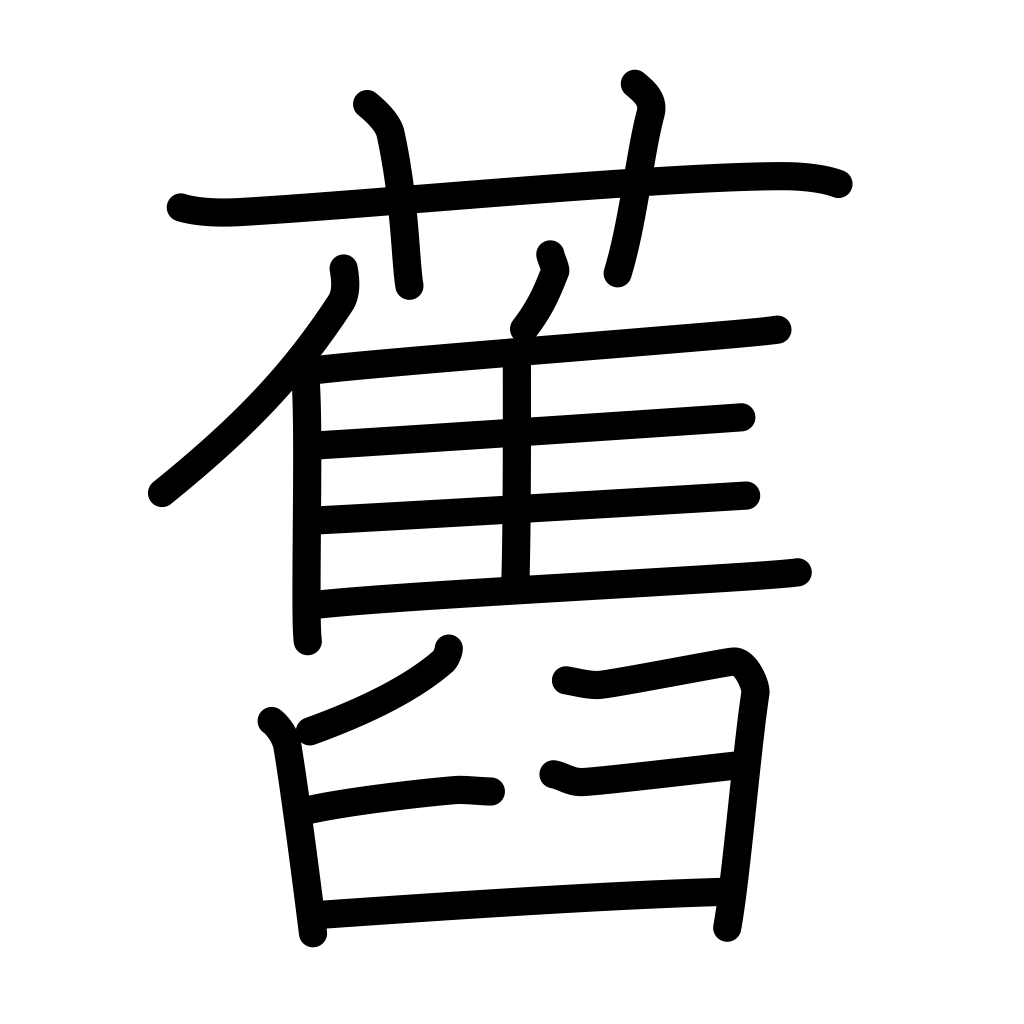
Meaning: old things, old friend, old times, former, ex-